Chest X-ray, PA view. Patient: 31 years old, sex F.
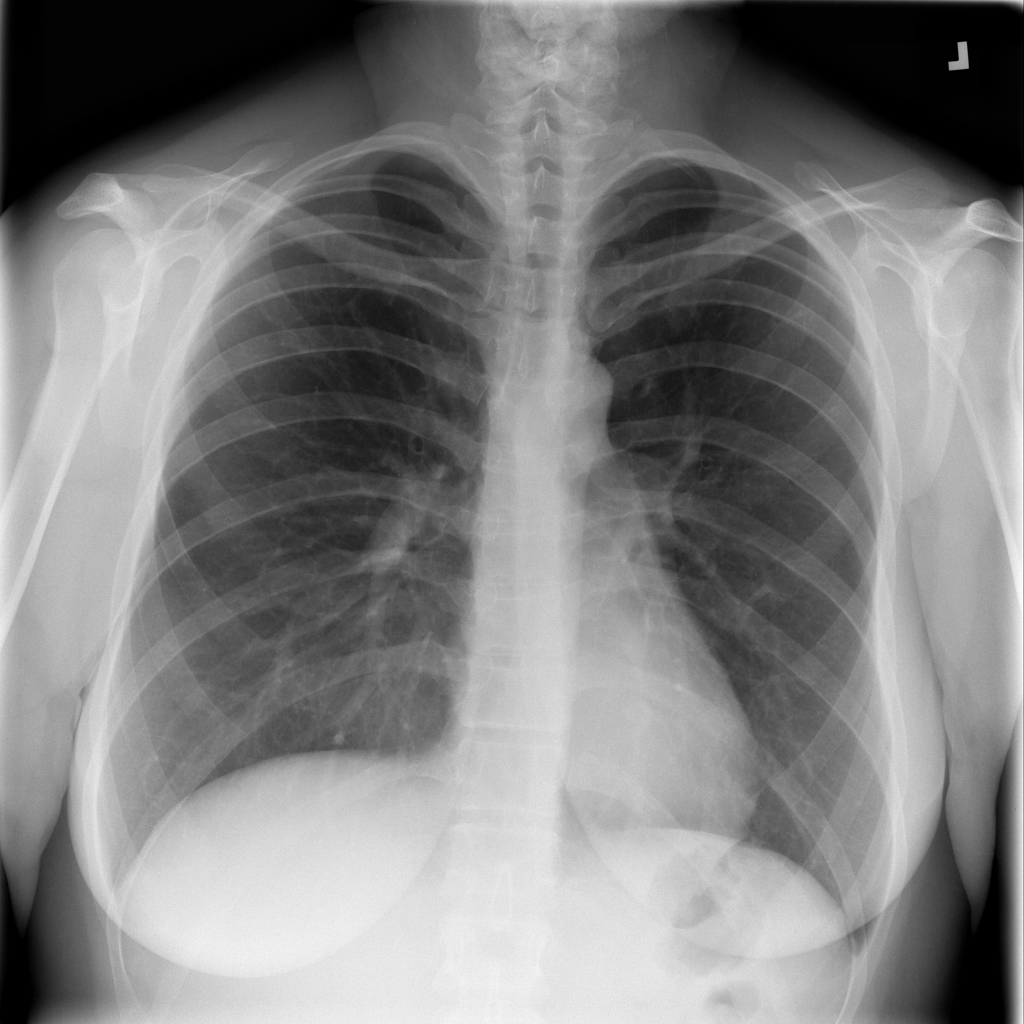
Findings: Infiltration